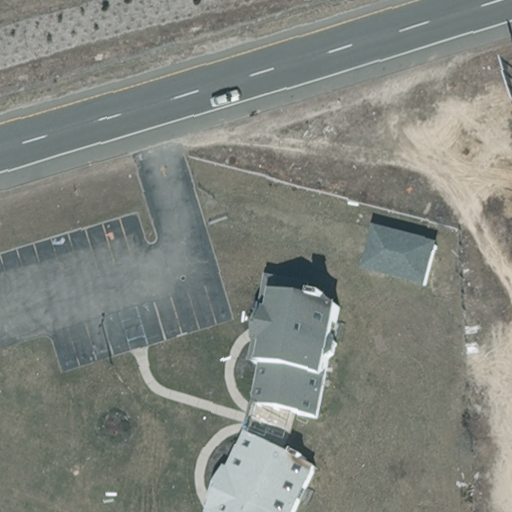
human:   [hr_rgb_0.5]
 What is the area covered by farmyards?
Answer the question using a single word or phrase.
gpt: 0m2

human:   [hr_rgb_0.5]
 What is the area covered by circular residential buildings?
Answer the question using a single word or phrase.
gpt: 0m2

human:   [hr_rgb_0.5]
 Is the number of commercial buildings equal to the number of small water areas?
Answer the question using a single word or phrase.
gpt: yes

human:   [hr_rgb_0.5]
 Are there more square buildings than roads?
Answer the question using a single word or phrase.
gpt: no

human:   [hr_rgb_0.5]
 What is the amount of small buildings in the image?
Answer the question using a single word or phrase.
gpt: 0

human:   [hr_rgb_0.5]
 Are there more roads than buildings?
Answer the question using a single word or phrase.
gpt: no

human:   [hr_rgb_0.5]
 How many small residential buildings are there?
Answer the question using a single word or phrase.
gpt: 0

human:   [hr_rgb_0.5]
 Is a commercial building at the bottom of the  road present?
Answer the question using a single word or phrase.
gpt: no

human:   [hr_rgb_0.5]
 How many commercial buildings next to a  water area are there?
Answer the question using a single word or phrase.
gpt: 0

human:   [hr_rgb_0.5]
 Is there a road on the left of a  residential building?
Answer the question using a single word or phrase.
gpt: no

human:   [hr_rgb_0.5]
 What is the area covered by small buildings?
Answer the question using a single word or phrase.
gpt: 0m2

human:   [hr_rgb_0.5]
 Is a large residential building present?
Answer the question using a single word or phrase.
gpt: no

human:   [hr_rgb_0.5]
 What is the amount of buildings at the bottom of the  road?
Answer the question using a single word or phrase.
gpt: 2

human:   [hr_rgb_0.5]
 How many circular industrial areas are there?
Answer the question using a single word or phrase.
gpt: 0

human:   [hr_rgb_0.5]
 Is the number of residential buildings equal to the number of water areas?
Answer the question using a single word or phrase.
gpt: no

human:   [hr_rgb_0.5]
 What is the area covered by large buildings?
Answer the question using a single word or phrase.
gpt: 0m2

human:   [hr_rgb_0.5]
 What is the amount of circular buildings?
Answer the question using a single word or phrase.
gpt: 0

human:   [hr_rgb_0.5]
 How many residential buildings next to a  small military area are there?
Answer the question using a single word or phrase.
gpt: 0

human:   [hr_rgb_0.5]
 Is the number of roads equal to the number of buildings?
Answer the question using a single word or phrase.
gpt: no

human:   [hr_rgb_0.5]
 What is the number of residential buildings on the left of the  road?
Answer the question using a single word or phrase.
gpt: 0

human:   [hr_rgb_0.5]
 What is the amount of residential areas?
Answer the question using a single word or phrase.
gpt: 0

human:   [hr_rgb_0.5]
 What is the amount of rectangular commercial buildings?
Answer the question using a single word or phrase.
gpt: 0

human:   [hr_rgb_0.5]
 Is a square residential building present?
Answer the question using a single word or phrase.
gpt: no

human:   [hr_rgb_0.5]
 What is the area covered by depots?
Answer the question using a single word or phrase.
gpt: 0m2

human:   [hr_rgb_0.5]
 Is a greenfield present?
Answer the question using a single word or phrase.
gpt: no

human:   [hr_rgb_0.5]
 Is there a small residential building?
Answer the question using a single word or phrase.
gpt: no

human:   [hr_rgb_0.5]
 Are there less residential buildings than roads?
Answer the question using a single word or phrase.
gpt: no

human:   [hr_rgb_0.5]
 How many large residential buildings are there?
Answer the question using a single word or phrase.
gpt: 0

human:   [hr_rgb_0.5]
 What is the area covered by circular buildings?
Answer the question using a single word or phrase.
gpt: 0m2

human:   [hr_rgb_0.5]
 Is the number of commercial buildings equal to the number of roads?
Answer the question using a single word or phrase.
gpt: no

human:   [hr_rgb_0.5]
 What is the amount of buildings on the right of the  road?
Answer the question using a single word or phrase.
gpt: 1

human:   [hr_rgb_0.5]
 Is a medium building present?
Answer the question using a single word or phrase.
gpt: yes

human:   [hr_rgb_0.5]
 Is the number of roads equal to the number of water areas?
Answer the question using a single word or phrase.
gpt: no

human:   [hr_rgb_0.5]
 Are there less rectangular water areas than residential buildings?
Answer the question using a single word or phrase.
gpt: yes

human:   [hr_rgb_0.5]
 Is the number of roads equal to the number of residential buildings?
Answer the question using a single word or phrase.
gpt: no

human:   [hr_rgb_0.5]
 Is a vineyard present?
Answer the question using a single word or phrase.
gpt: no